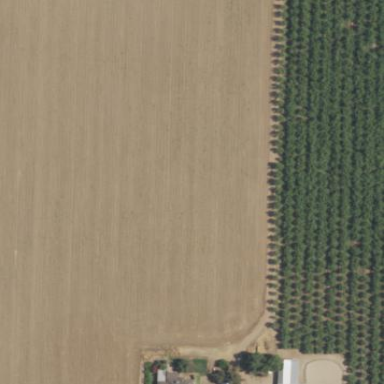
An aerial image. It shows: Field cropland within orchard.